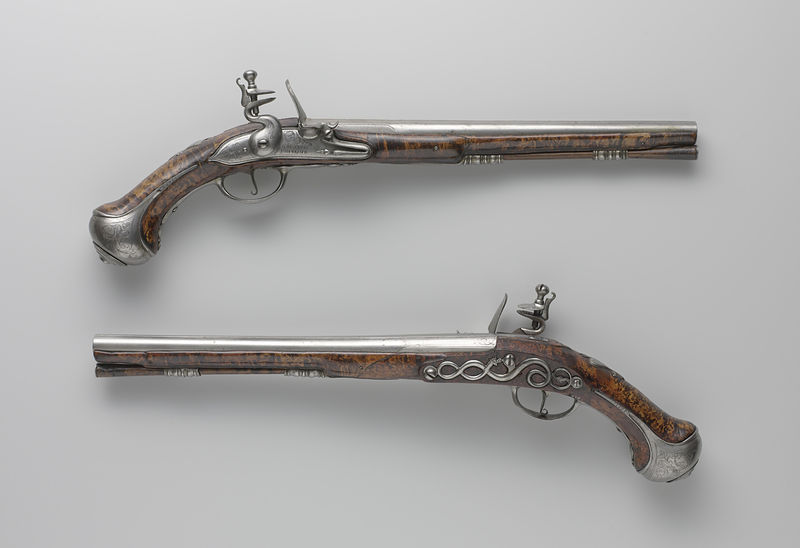
Titel: Vuursteenpistool
Künstler: G. de Trois Fontaines
Standort: Amsterdam
Institution: Rijksmuseum
Schlagwörter: fancy, two, wood, silver, metal, scroll, pair, long, civil war, pistols, gun, pin, barrel, muzzle, trigger, handle, pistol, revolvers, burl